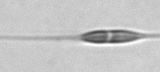
Label: Cylindrotheca